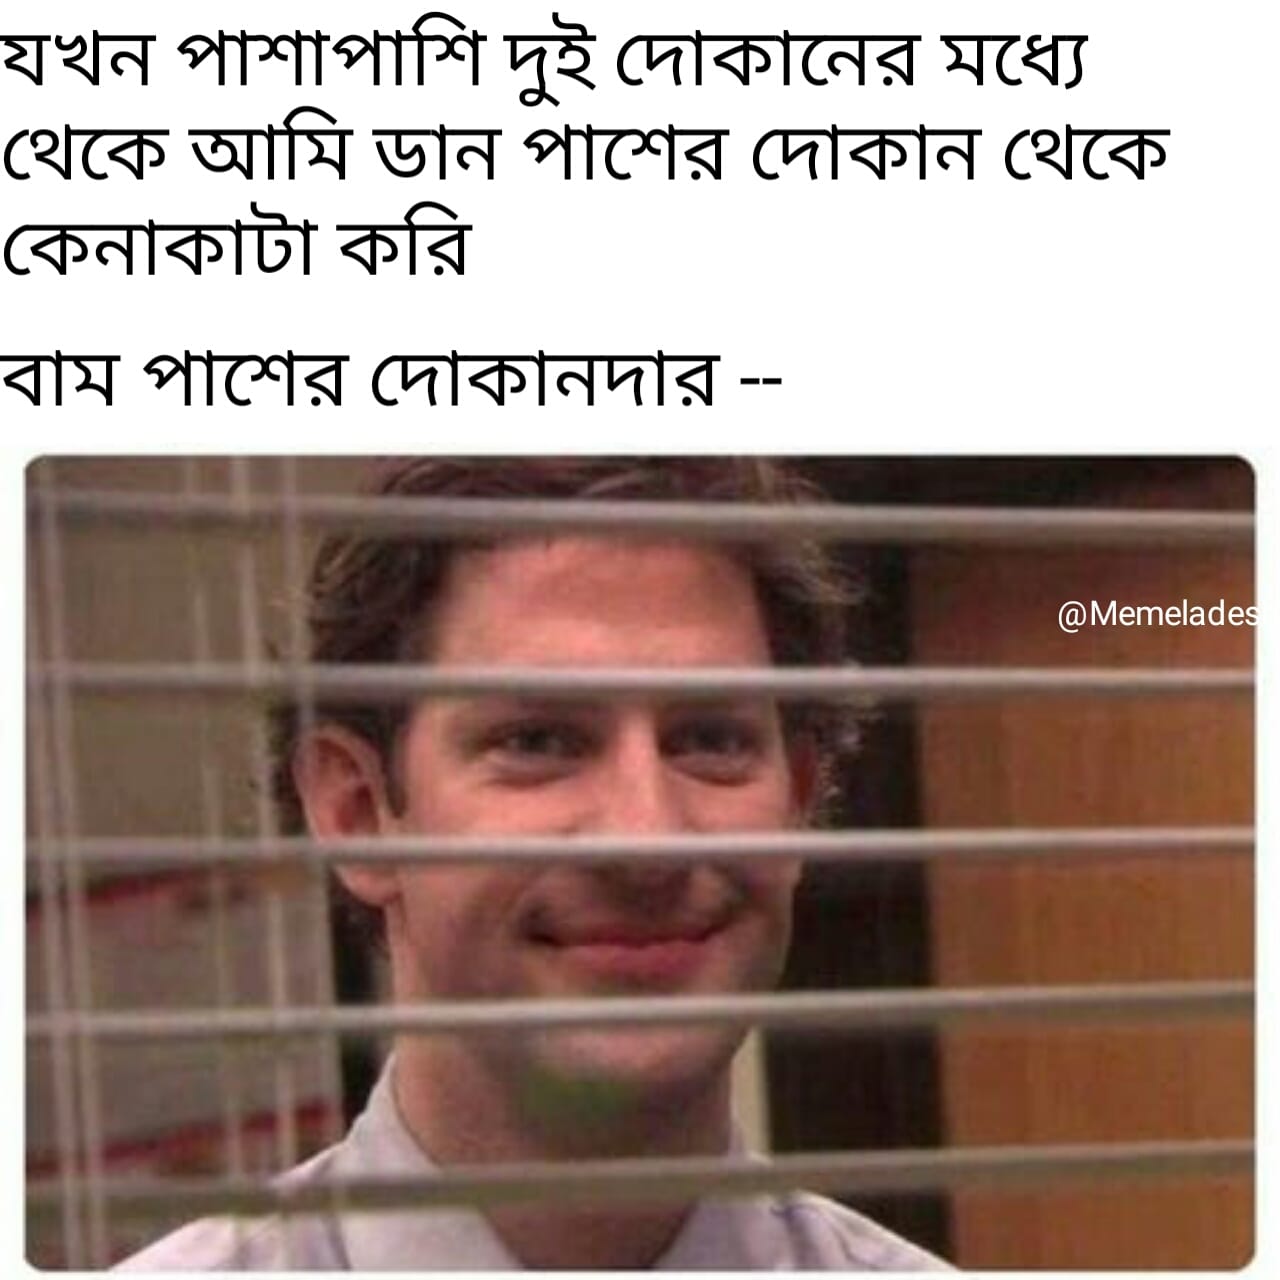
Caption: যখন  পাশাপাশি দুই দোকানের মধ্যে থেকে আমি ডান পাশের দোকান থেকে কেনাকাটা করি     বাম পাশের দোকানদার --
Label: non-hate